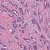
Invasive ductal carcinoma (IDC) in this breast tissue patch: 1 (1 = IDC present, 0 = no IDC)